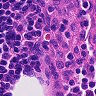
Metastatic tissue present: no